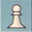
Piece: wP